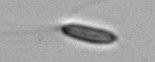
Label: Chrysochromulina